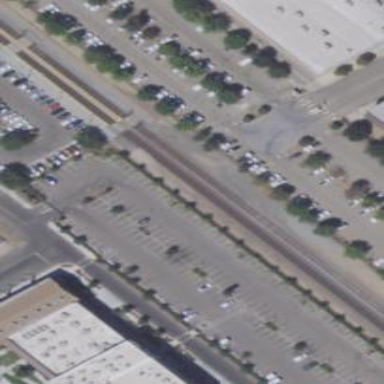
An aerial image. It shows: Road serving as parking aisle.